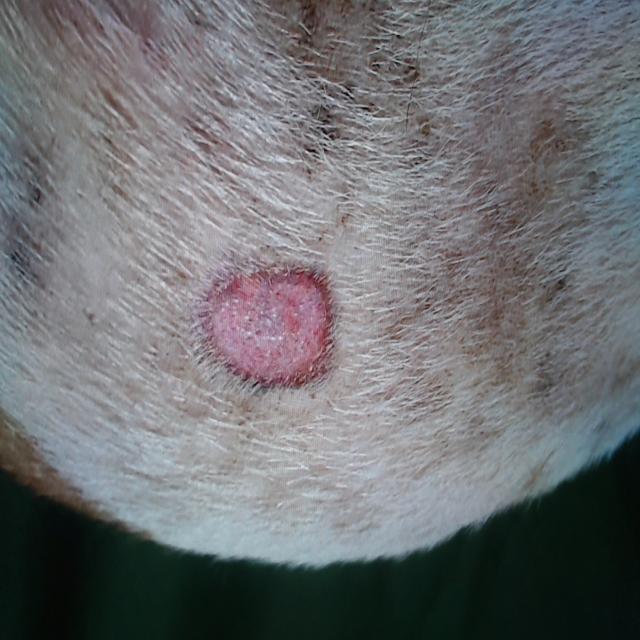
Canine ringworm (Dermatophytosis) — fungal infection caused by Microsporum or Trichophyton. Presents with circular alopecia, scaling, crusting, and broken hairs.